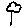
Label: tree